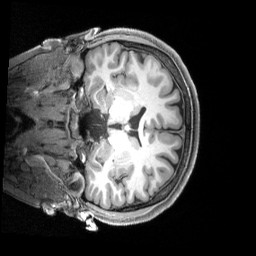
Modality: T1w
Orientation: coronal
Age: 23
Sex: female
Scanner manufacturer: siemens
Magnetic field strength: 3 T
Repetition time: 2.4 s
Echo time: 0.00219 s